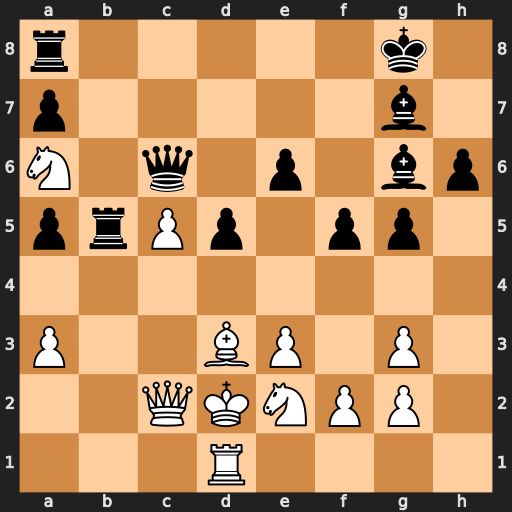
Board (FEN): r5k1/p5b1/N1q1p1bp/prPp1pp1/8/P2BP1P1/2QKNPP1/3R4
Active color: w
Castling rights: -
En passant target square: -
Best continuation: Bxb5 Qxb5 Nc7 Qc6 Nxa8